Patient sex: M
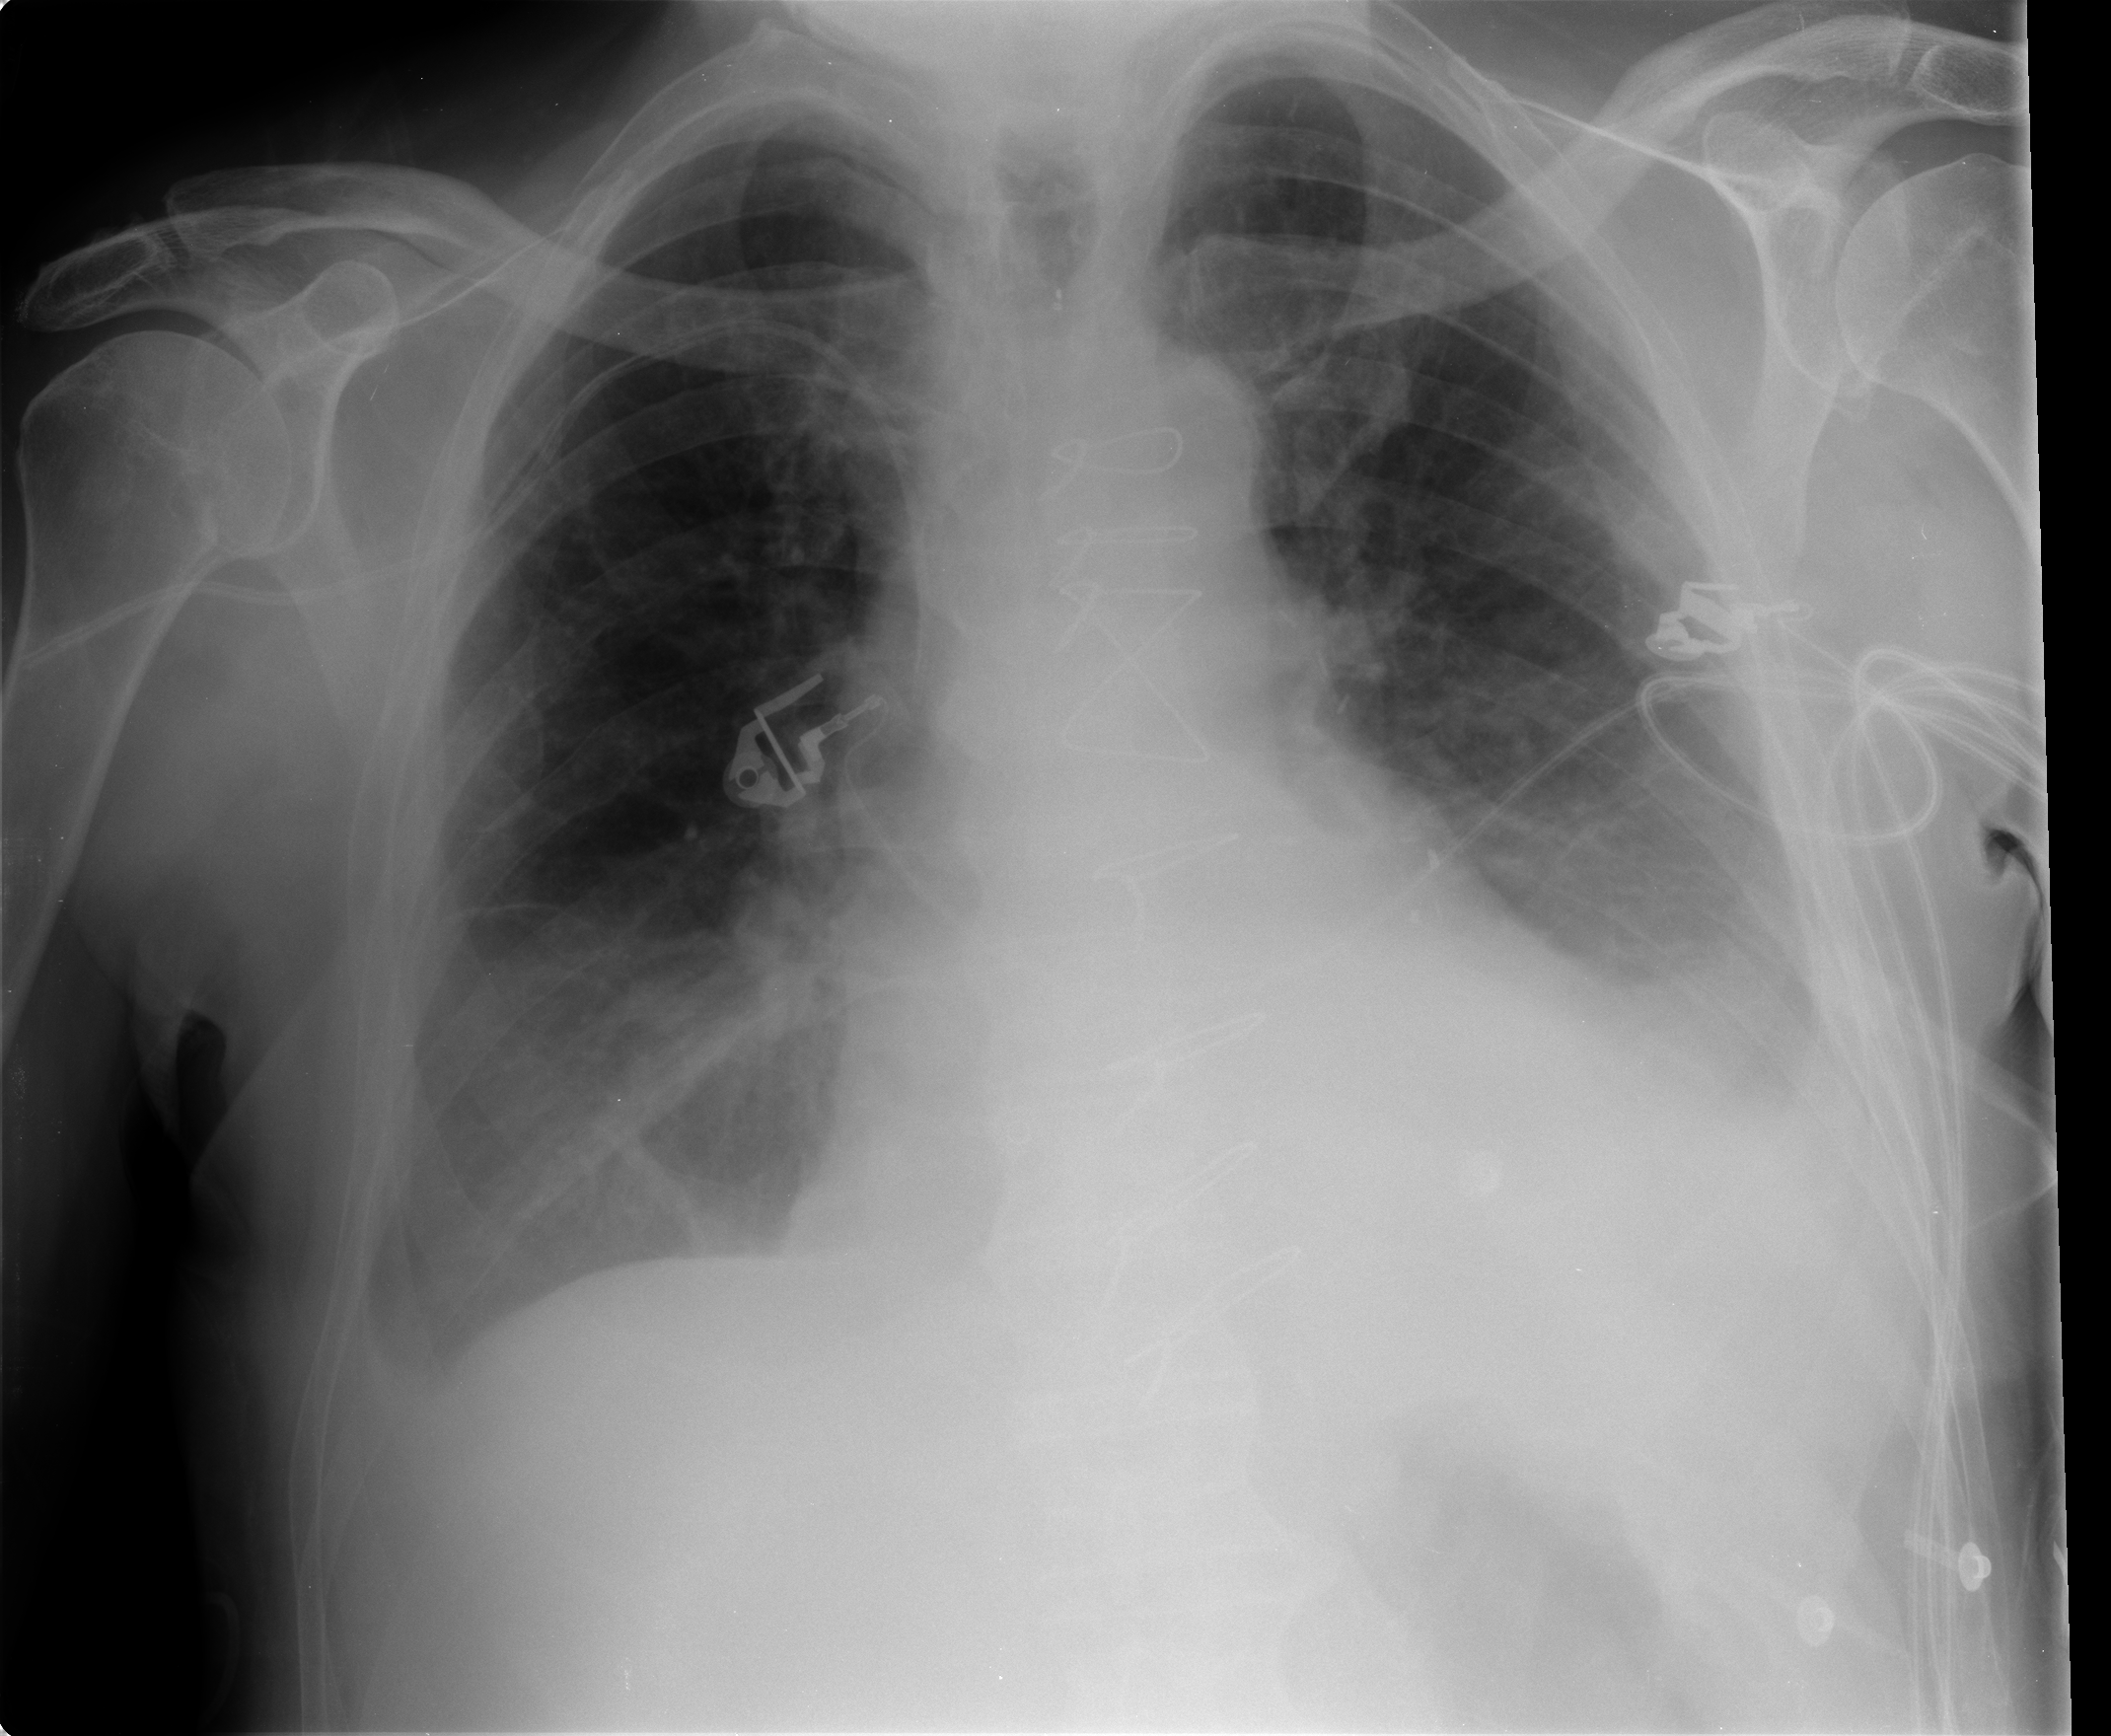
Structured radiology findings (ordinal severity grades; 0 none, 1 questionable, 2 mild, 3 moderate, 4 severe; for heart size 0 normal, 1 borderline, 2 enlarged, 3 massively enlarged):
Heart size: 2
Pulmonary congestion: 0
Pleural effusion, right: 1
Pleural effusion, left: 2
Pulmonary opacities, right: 0
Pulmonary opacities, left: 0
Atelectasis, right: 2
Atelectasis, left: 2